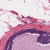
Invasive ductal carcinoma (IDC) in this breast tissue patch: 0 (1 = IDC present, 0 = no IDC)